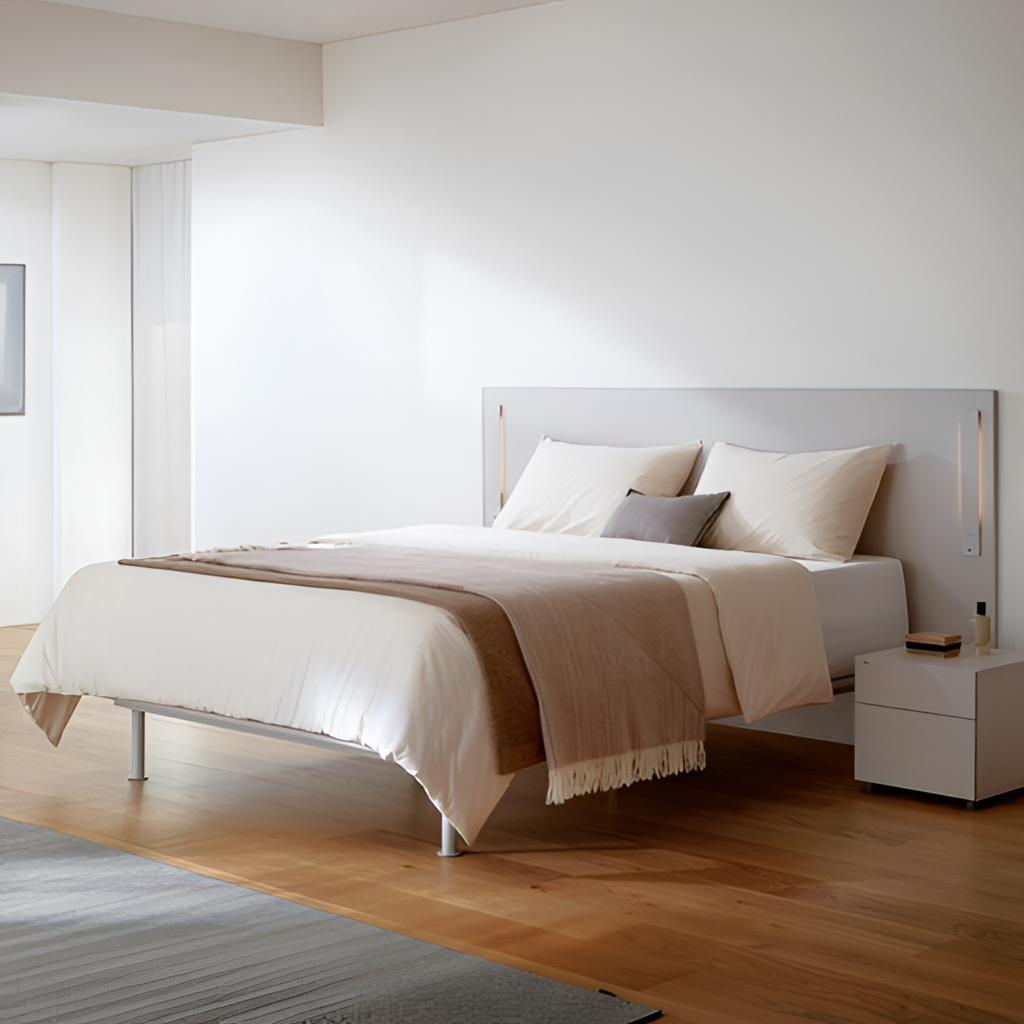
fabric bed, bedroom, white paint wallpaper, with solid pattern, minimalistic, wood flooring, with plank pattern